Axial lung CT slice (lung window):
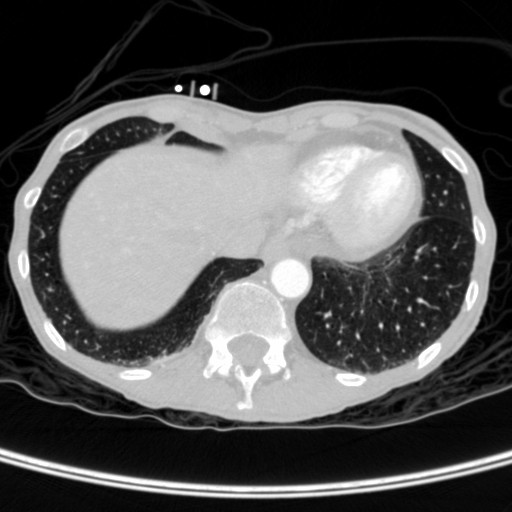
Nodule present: no